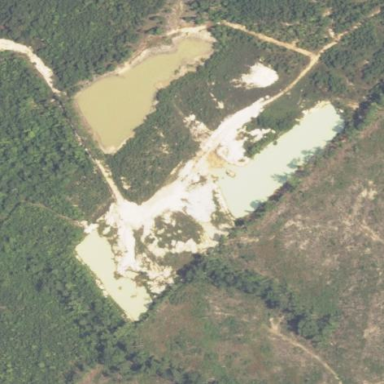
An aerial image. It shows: Quarry site labeled as "Mines Quarries And Gravel Pits".